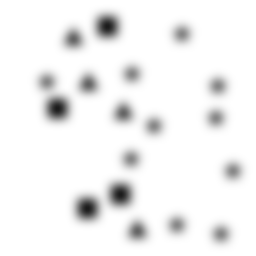
Squares: 4
Triangles: 4
Stars: 10
Total shapes: 18